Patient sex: M
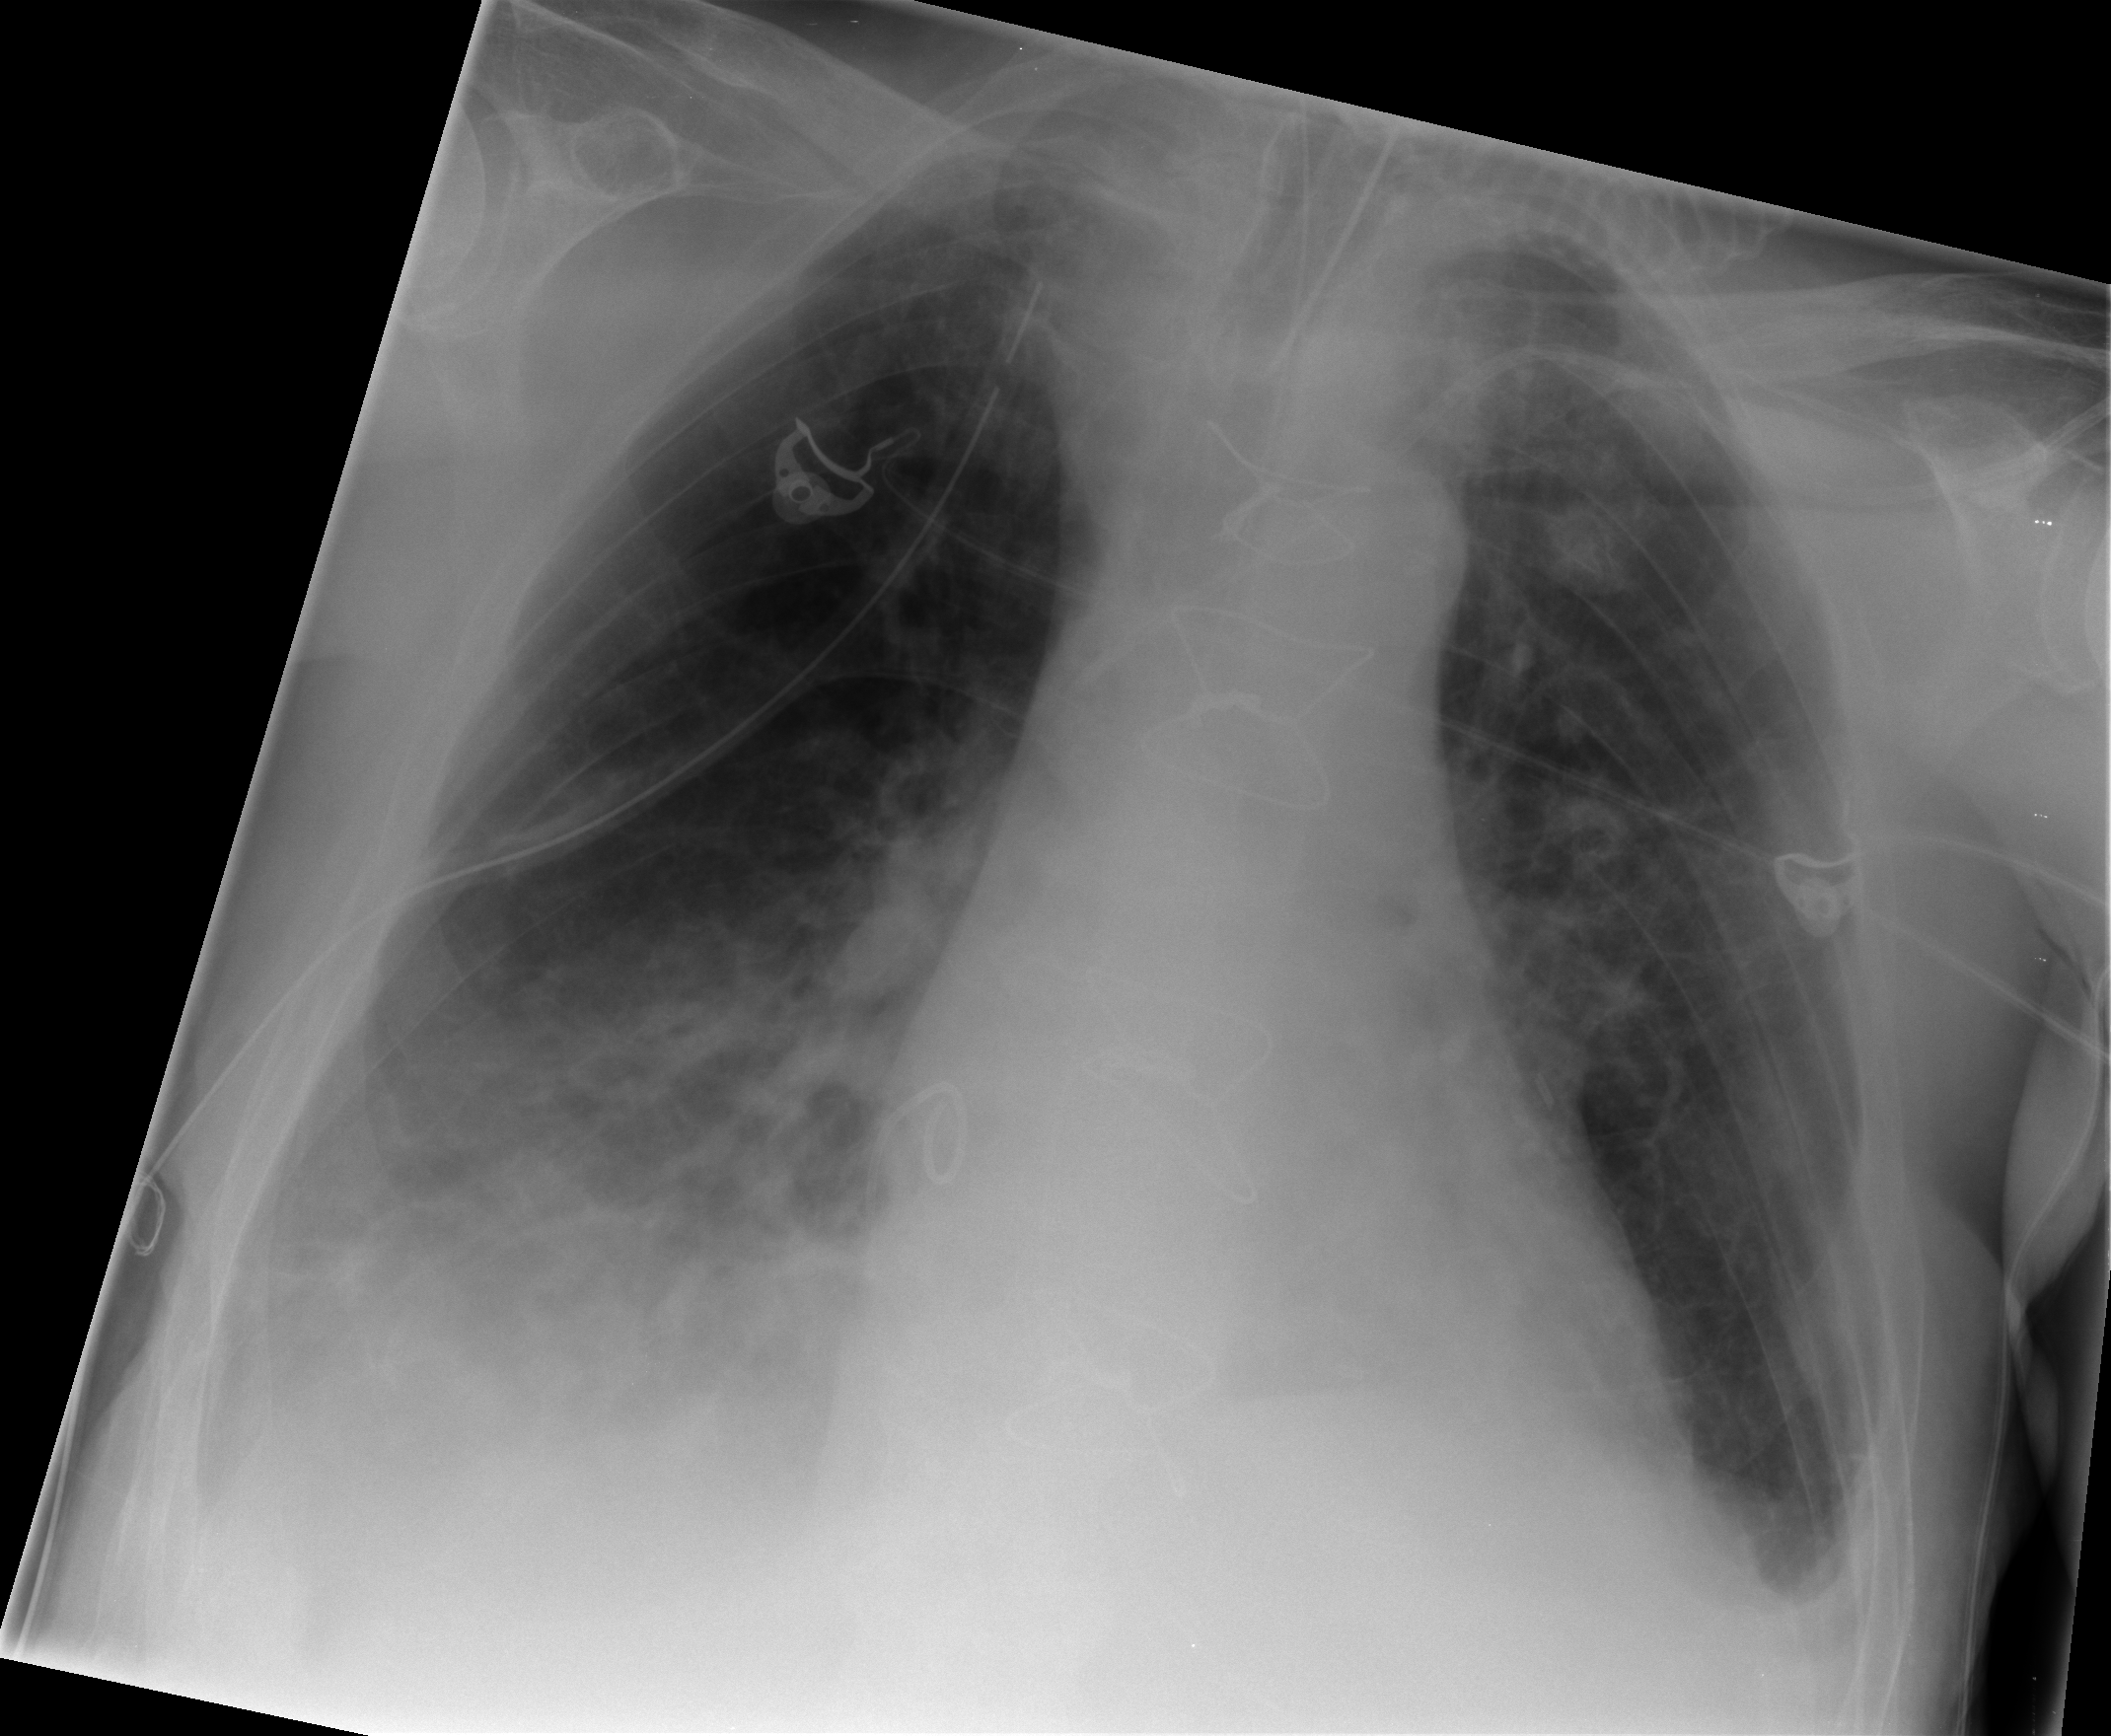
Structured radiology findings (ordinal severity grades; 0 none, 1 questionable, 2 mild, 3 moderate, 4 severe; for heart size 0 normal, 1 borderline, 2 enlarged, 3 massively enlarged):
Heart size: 2
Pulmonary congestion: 0
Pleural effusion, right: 2
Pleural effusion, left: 2
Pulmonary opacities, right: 1
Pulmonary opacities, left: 0
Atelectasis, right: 2
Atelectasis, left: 1